Question: Currently in Android development it is quite common to start developing new version specially for Android Tablet. (Usually it is not additional layouts for tablet but fully new app as logic for managing fragments is quite different from logic that mobile phone version has started with.)
In out team we have Android resources values in 'res/values' folder, and particularly dimension definitions inside 'dimens.xml'
The problem came to light when this Tablet version is said has to work on phone as well.
Android supposes that alternative resources are put into e.g. 'values-small', 'values-normal', 'values-large', 'values-xlarge'
see <URL>, e.g. locally 'sdk/docs/guide/topics/resources/providing-resources.html'
First it is not said explicitly in docs, but I assume that is inside is 'values' actually 'values-normal' i.e. default values for default screen size with default density (that is mobile phone)
Then without moving of all 'values' into'values-xlarge' (because they are actually were designed with Tablet in mind), how to redefine (or "override") values in particular dimensions inside 'dimens.xml' ?
I can't move because there are a lot of files, and some are under development.

pic from <URL> e.g. 'sdk/docs/guide/practices/screens_support.html'
Related SO questions:
- <URL>
UPDATE-1 'values' is not the same as 'values-normal', as value put into 'value-small' will be read for xlarge Configuration (when there is no other configurations)
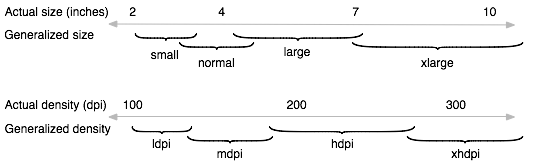
Answer: > First it is not said explicitly in docs, but I assume that is inside is values actually values-normal i.e. default values for default screen size with default density (that is mobile phone) Is this suggestion right?
No. 'res/values/' simply does not qualify on screen size.
> Then without moving of all values intovalues-xlarge (because they are actually were designed with Tablet in mind), how to redefine (or "override") values in particular dimensions inside dimens.xml ?
Have one of every value in 'res/values/'. This will be used, by default, on all screen sizes.
Then, in other resource sets, like 'res/values-large/', provide alternative definitions for select resources, where those alternatives are needed at that stated screen size .
And, you may wish to consider switching to '-swNNNdp' and kin over the original set of screen size buckets, for more flexibility.